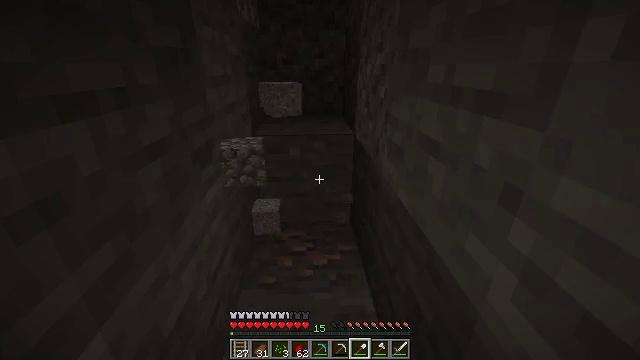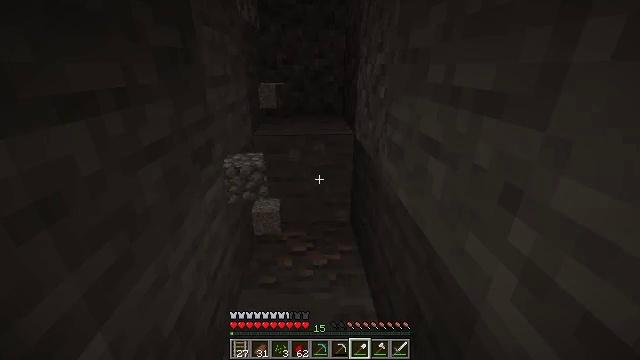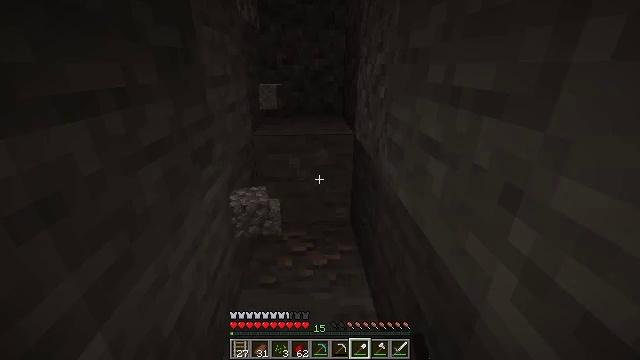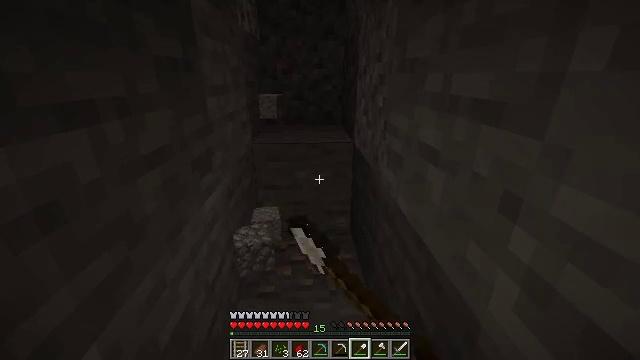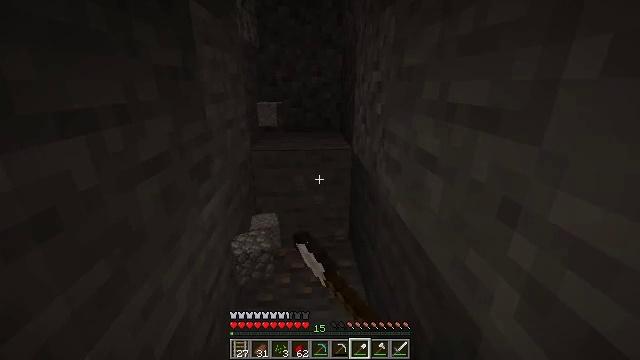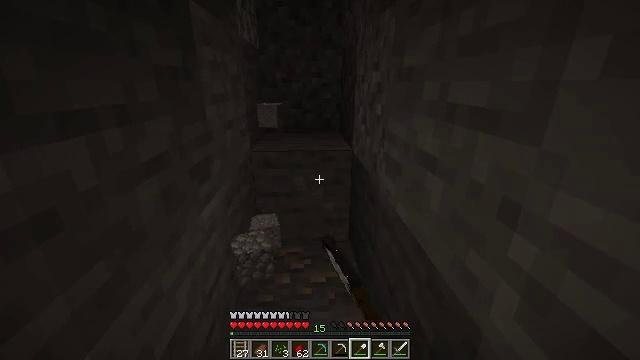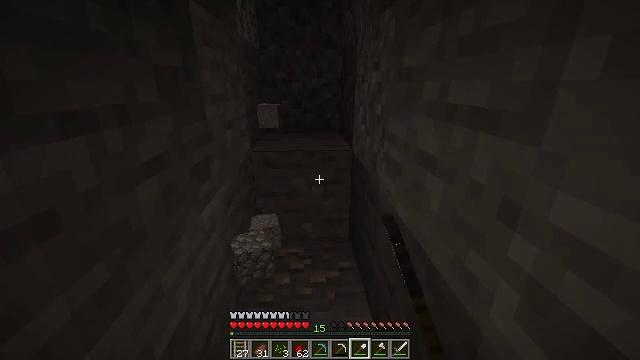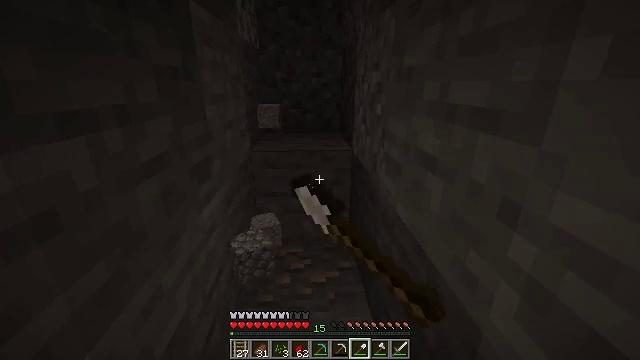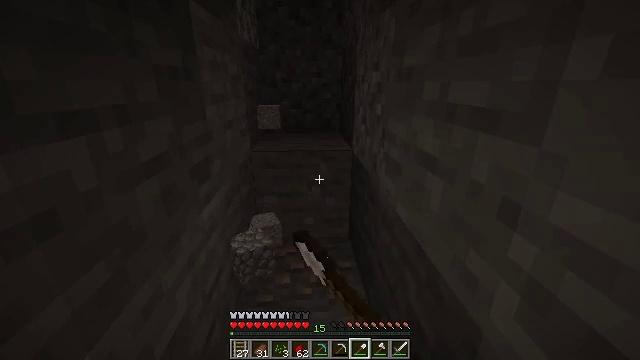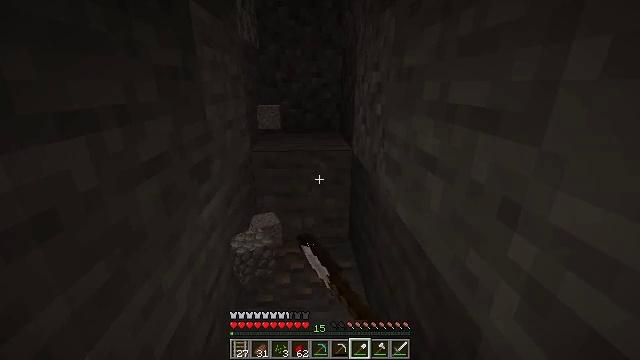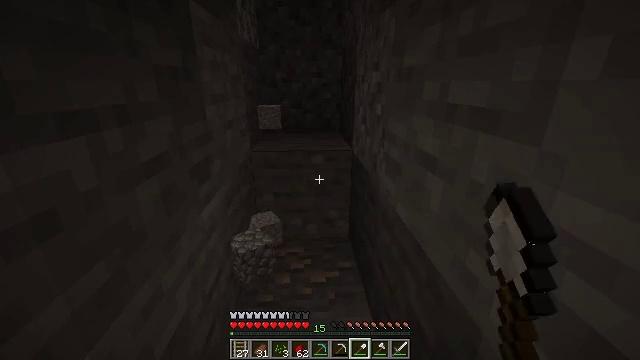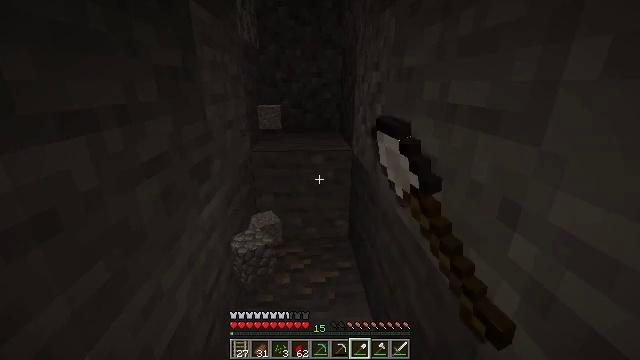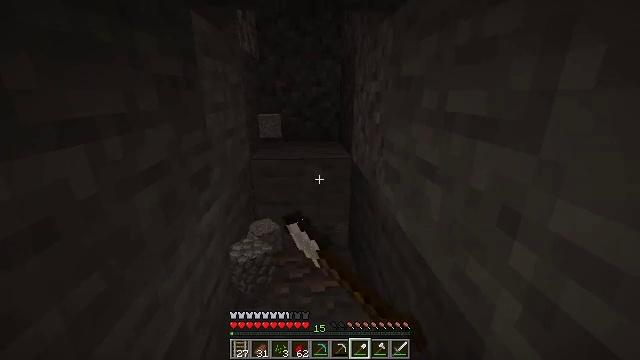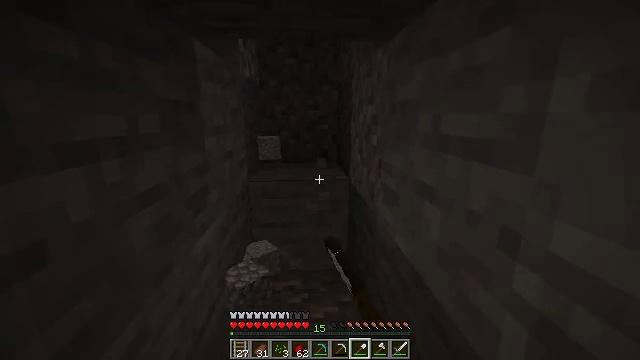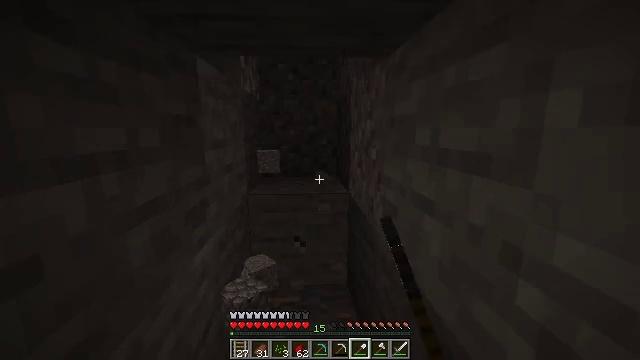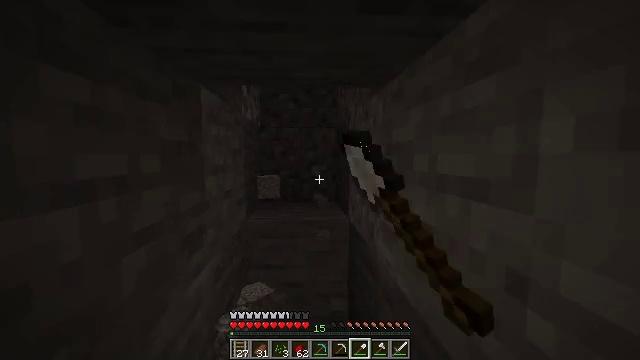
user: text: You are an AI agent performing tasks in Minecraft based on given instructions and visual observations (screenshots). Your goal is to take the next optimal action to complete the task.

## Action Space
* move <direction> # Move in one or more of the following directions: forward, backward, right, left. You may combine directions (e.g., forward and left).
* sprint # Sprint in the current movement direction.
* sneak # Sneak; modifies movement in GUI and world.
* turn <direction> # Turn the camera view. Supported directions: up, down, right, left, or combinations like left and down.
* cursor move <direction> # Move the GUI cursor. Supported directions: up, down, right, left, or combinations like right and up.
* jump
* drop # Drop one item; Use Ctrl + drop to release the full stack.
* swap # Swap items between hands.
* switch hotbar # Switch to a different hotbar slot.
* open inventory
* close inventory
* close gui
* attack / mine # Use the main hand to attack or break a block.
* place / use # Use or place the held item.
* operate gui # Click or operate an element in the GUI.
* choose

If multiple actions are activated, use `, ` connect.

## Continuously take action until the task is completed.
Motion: motion action
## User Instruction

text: Shovel up some gravel.
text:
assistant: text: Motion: attack / mine
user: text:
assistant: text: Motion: attack / mine
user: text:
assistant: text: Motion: turn up, attack / mine
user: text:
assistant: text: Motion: turn up, attack / mine
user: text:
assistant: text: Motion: attack / mine
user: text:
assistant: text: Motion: attack / mine
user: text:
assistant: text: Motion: attack / mine
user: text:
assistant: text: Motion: attack / mine
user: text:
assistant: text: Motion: attack / mine
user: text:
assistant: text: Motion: attack / mine
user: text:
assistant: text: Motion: attack / mine
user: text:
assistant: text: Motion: turn up, attack / mine
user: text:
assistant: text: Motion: turn up, attack / mine
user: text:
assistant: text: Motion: turn up, attack / mine
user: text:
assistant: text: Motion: turn up, attack / mine
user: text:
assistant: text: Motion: turn up, attack / mine
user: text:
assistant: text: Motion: turn up, attack / mine
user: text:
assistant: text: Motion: attack / mine
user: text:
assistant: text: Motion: attack / mine
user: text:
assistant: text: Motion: attack / mine
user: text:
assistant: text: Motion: attack / mine
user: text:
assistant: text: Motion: attack / mine
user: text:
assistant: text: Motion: attack / mine
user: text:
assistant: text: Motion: attack / mine
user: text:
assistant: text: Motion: move forward, attack / mine
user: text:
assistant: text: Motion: move forward, attack / mine
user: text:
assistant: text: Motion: attack / mine
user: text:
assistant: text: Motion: attack / mine
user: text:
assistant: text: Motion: attack / mine
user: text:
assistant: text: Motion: attack / mine